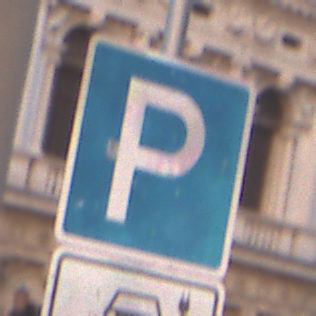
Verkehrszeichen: Parken
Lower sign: MehrspurigeFahrzeugeFrei11
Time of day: SunriseSunset
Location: Outdoor (Urban)
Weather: Clear
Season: NotSpecified
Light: Natural